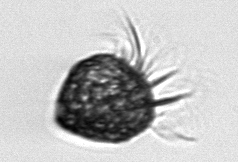
Label: Strombidium_morphotype2